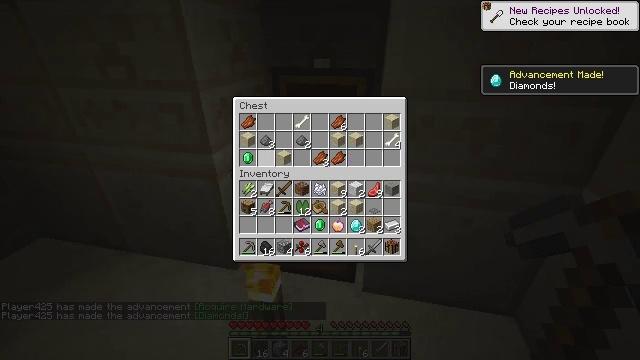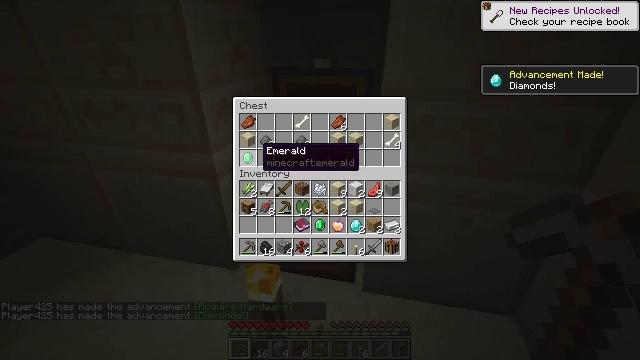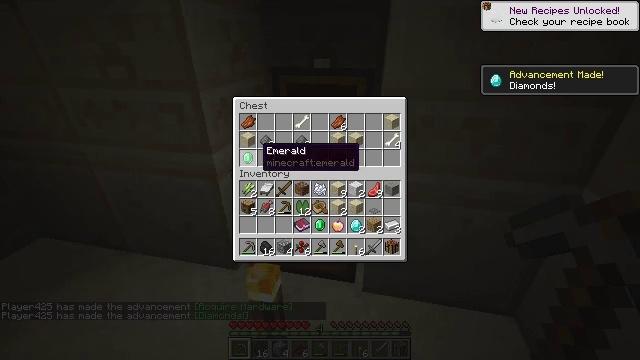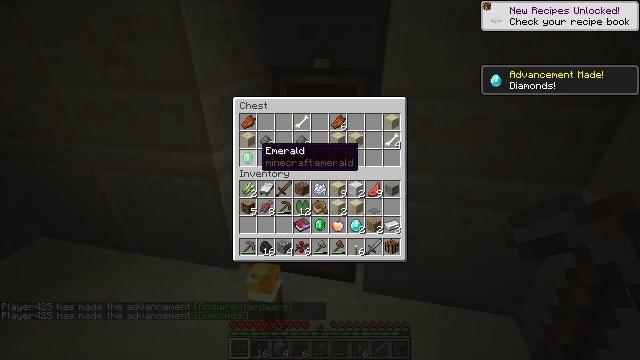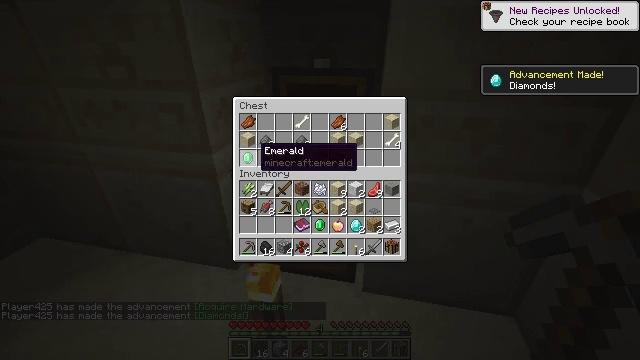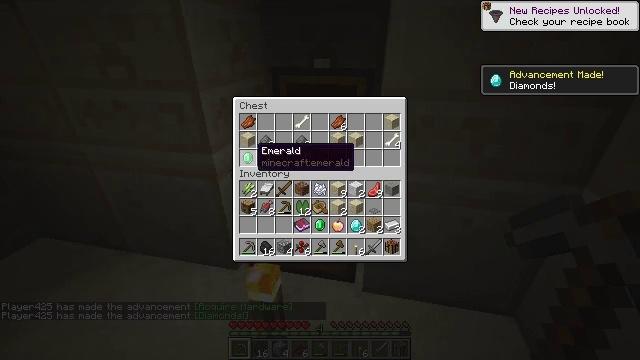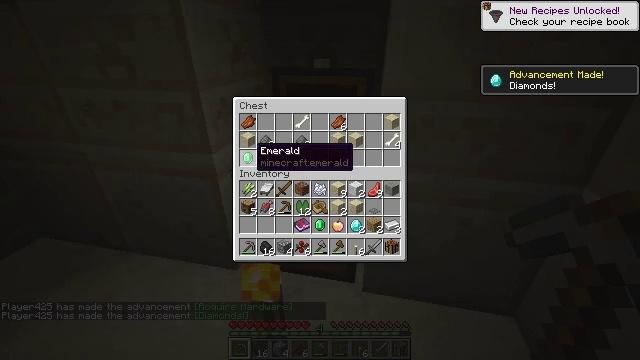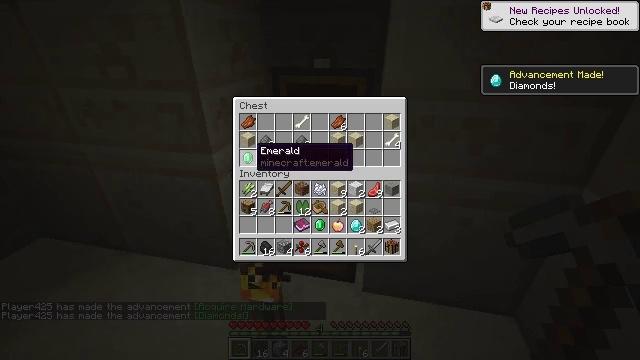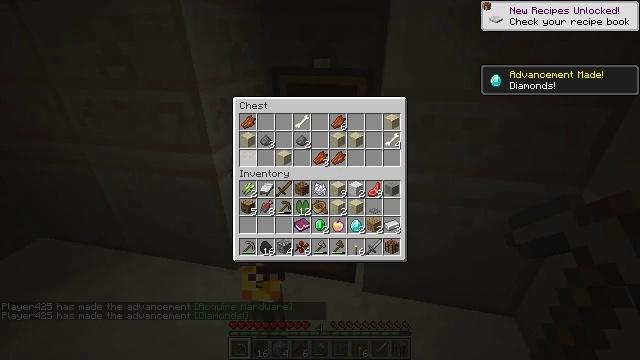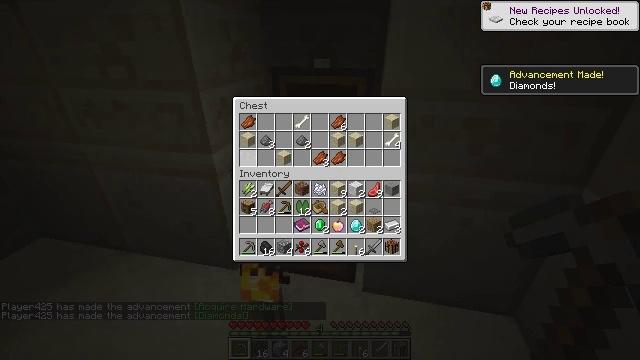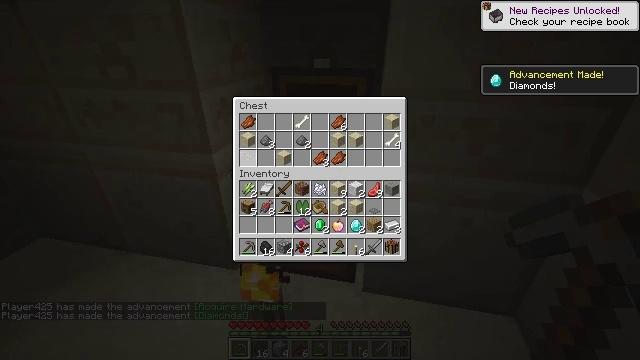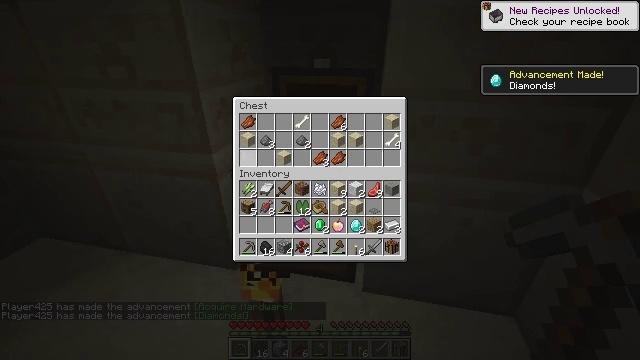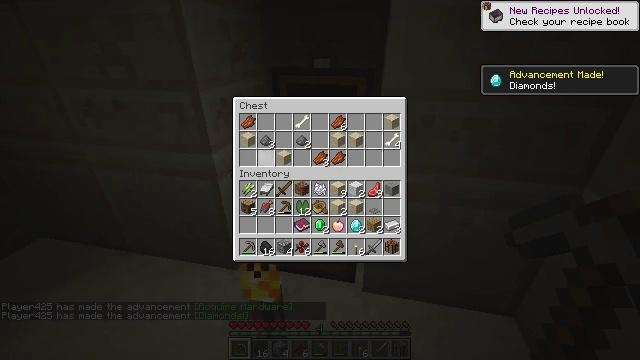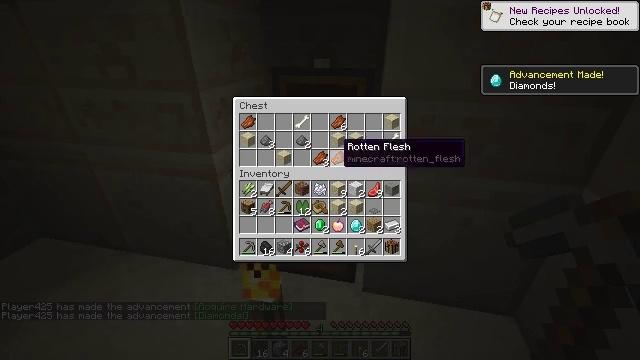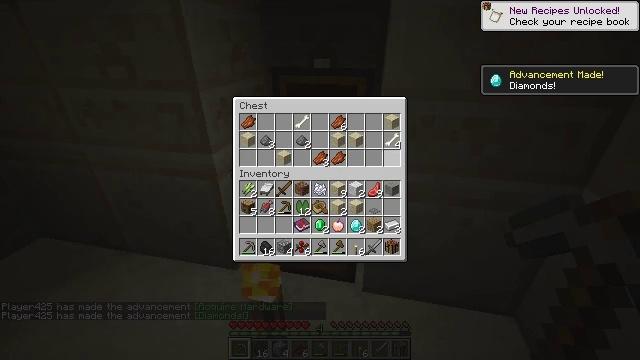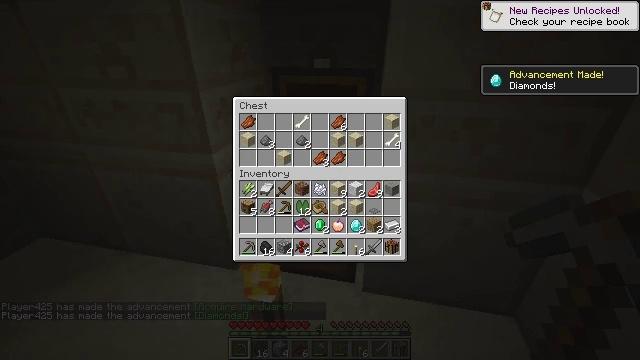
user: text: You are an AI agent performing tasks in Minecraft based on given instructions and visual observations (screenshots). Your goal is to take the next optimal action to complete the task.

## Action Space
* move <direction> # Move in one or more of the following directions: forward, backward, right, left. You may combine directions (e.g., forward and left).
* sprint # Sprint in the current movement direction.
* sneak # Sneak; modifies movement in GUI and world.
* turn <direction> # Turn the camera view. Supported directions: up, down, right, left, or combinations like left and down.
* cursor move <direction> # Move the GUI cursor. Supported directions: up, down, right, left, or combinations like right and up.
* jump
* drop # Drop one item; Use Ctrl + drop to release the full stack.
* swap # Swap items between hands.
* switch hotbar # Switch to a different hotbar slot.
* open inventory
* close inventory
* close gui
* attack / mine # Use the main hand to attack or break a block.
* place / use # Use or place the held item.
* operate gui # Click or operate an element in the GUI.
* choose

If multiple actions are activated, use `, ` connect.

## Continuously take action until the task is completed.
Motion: motion action
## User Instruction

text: Mine the cut sandstone.
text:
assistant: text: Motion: sneak
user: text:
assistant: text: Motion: sneak
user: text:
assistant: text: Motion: sneak
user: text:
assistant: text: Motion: sneak
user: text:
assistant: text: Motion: sneak
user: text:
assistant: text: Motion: sneak
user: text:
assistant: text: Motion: sneak
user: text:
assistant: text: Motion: sneak, operate gui
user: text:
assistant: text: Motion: sneak, operate gui
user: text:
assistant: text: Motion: sneak, operate gui
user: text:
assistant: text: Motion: sneak
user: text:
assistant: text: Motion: sneak, cursor move right
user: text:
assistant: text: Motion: sneak, cursor move right
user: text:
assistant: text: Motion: sneak, cursor move right
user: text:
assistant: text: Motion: sneak, cursor move right
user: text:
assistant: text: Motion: sneak, cursor move right
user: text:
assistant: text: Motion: no_op
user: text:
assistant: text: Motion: no_op
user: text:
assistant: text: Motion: no_op
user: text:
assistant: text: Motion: no_op
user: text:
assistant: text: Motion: cursor move left
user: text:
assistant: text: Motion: no_op
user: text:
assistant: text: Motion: no_op
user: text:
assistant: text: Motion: no_op
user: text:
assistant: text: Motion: cursor move left
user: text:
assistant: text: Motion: no_op
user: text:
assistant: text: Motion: cursor move left
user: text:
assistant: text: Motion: no_op
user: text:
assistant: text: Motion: no_op
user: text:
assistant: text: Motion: no_op